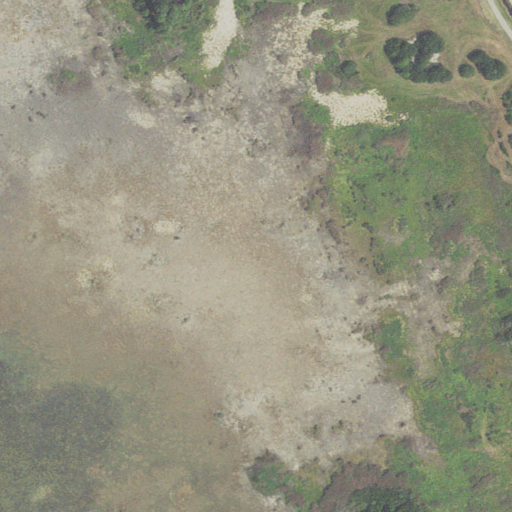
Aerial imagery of plain(s) in Virginia named Wash Flats containing herbaceous wetlands, open water, woody wetlands, and grassland